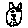
Label: cat